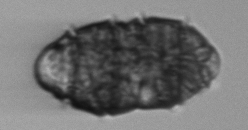
Label: Margalefidinium